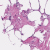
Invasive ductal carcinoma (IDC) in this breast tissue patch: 0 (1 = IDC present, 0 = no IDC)